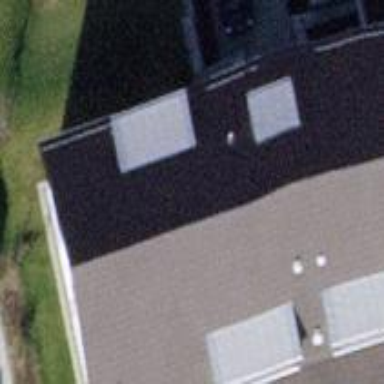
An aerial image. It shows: Gabled roof with roof tiles. The roof orientation is along the building structure.